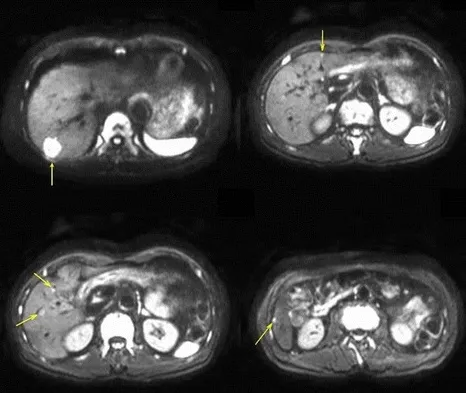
Diffusion weighted MRI of this patient, showing liver metastases in the right lobe and in segment 3.
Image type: radiology (mri)